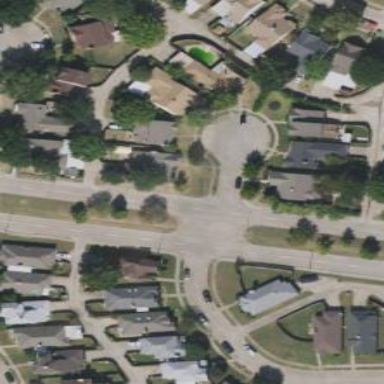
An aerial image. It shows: Circle-shaped turning circle on the road.